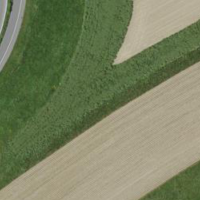
EUNIS habitat code: 57
Species observed at this site:
Milvus milvus
Corvus frugilegus
Pica pica
Fringilla coelebs
Cyanistes caeruleus
Parus major
Columba palumbus